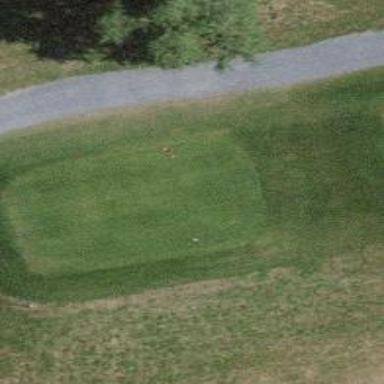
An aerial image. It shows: Golf tee.